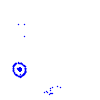
Particle: kaon